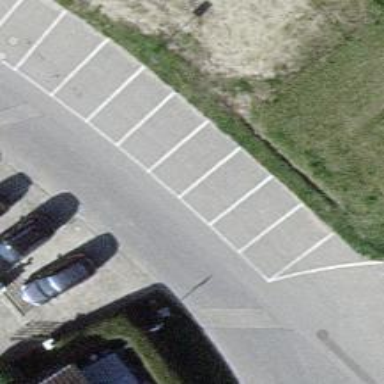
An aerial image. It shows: Asphalt parking aisle along service road.